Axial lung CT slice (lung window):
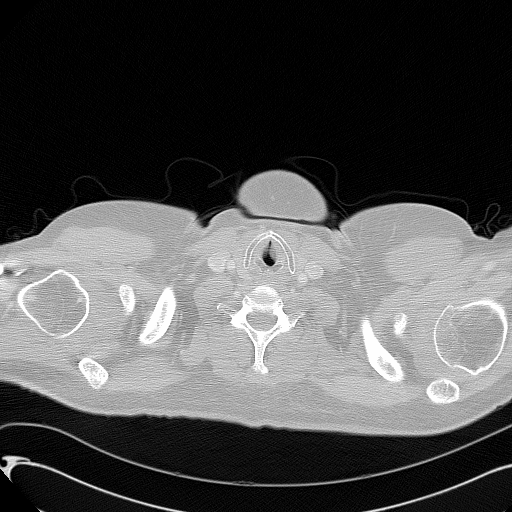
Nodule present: no